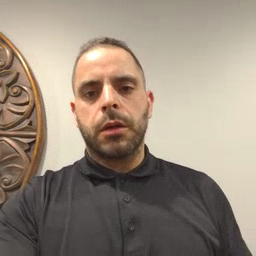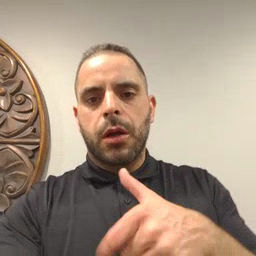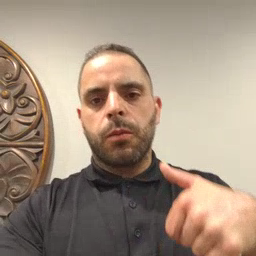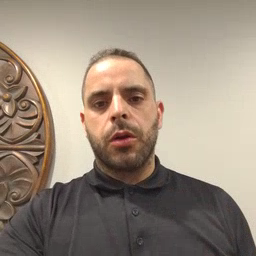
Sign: underwear